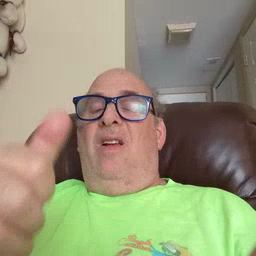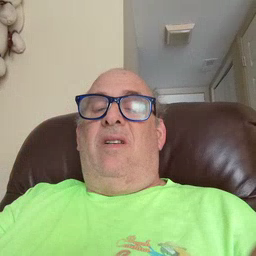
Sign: nuts